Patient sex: M
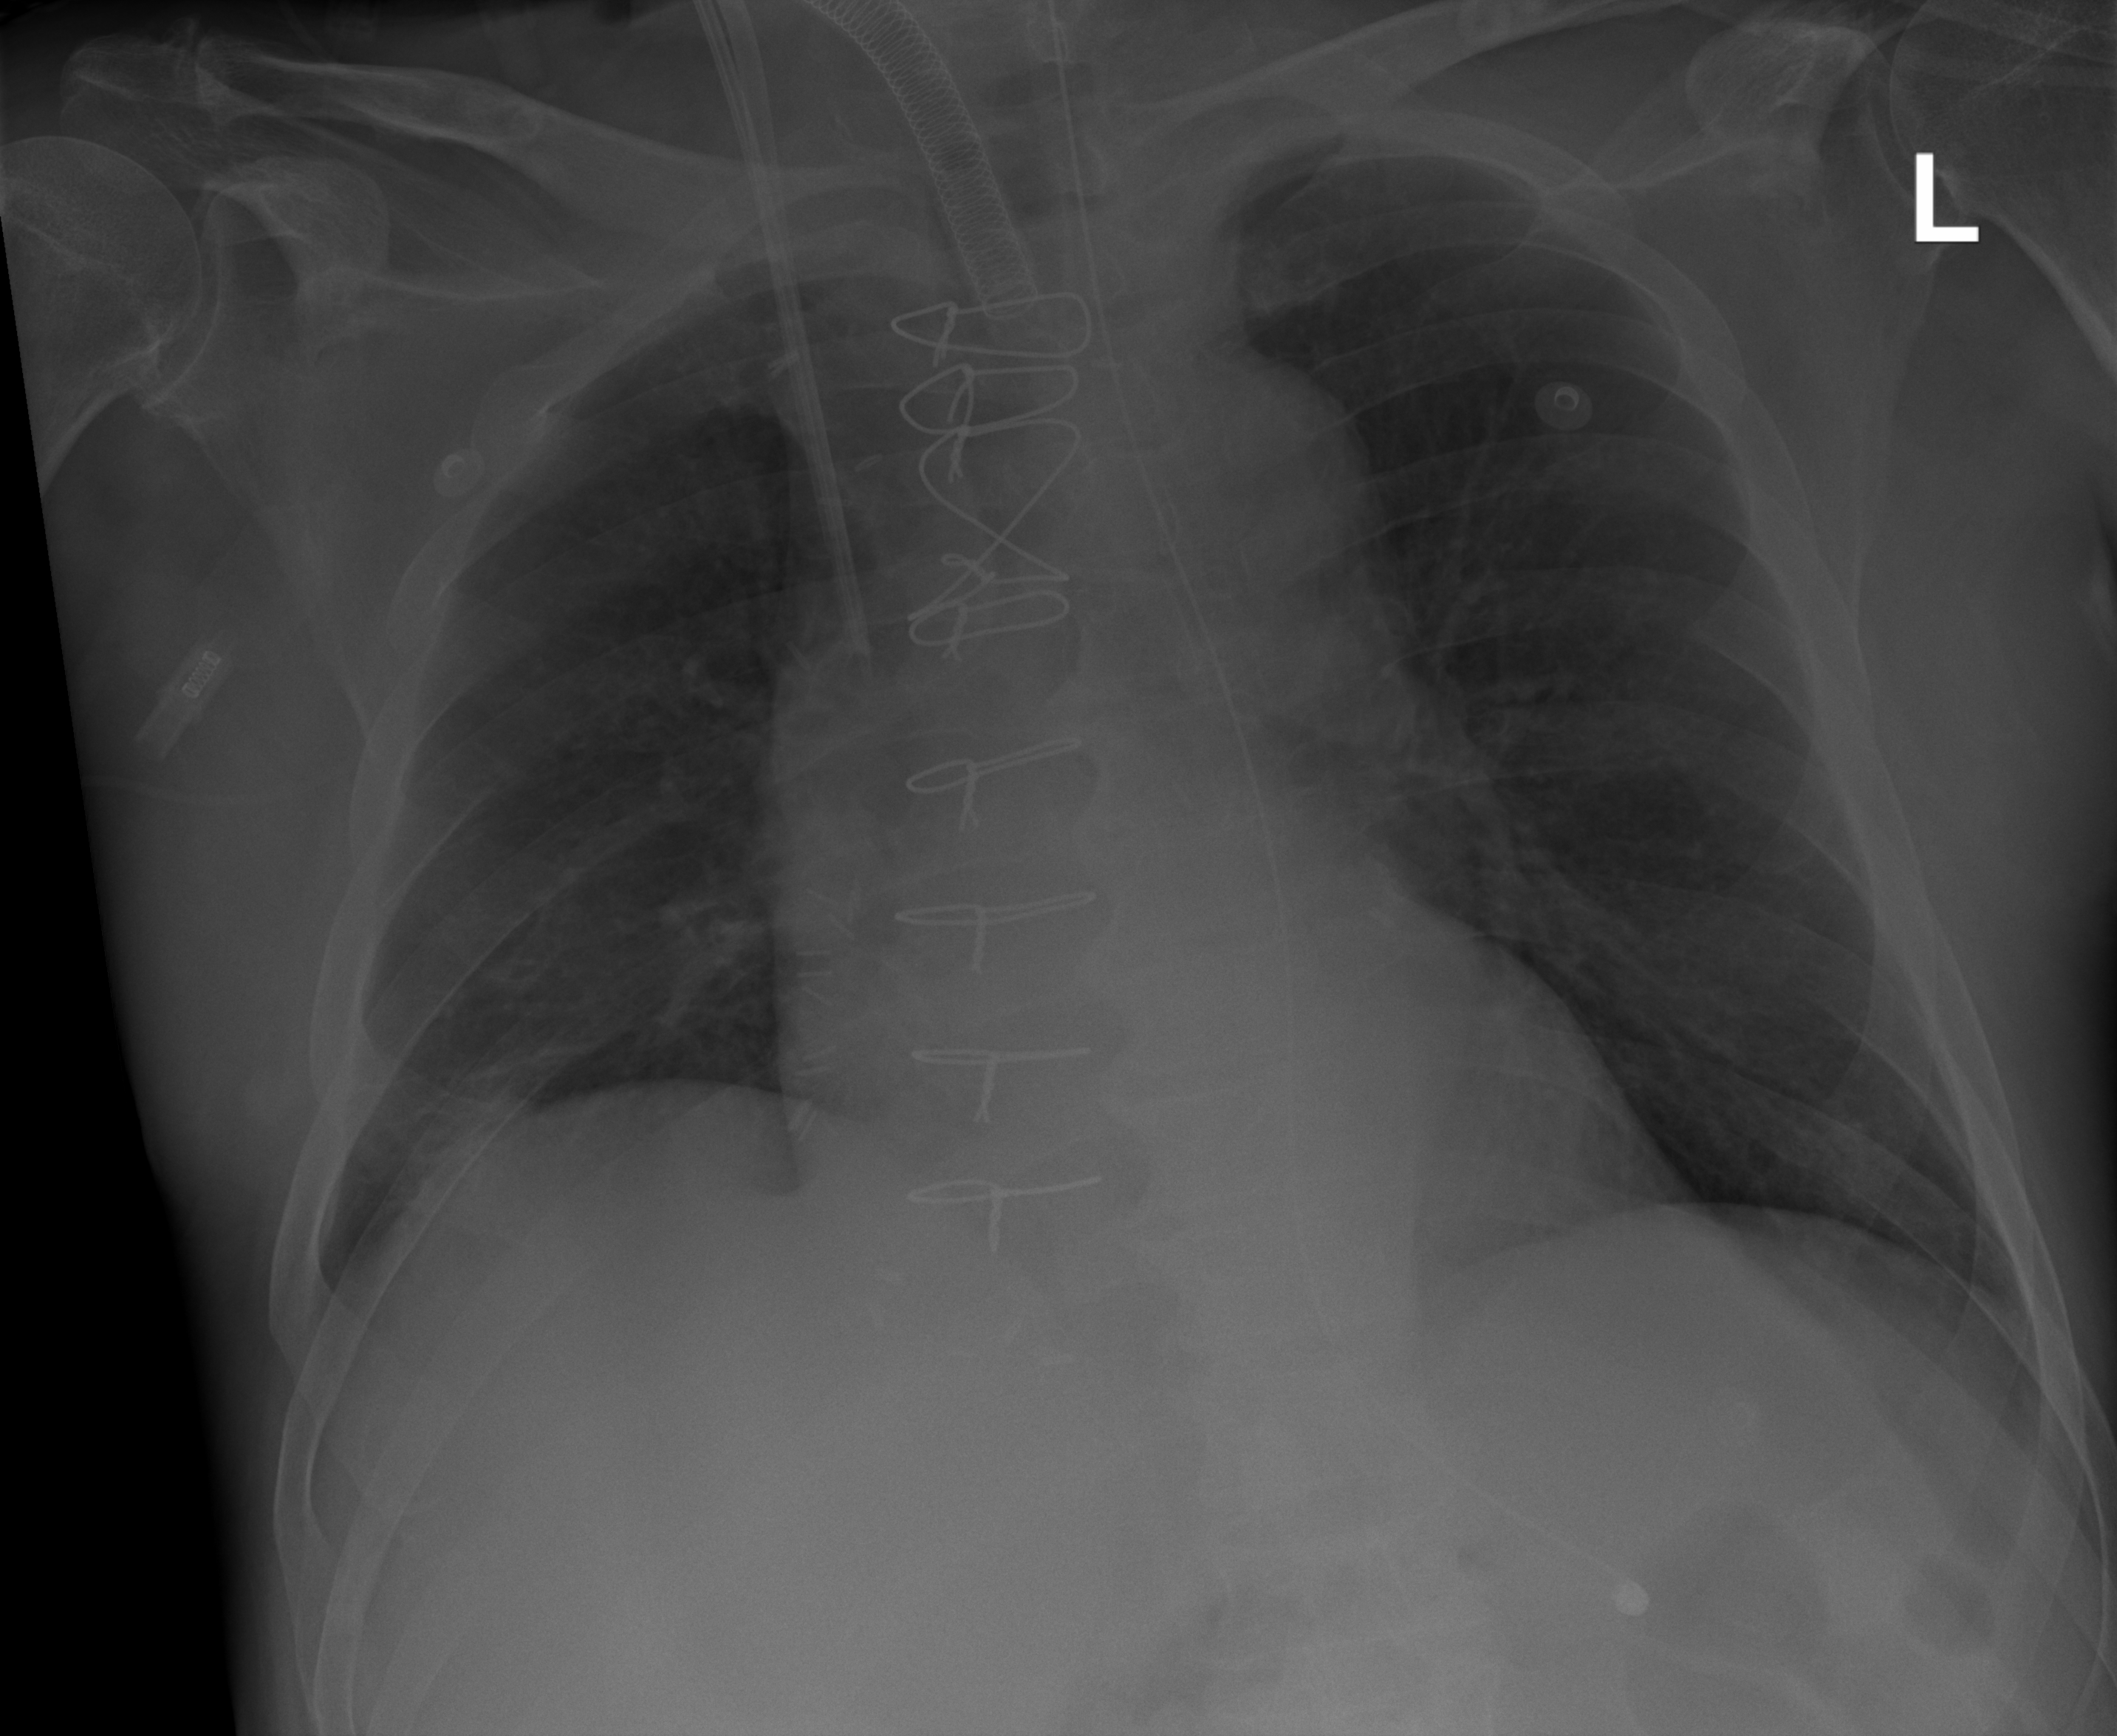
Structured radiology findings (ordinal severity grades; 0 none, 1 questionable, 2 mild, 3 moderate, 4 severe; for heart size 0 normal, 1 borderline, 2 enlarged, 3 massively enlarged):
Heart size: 1
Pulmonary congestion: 0
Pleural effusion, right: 0
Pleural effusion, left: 0
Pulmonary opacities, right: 0
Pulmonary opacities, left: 0
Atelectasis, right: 0
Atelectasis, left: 0